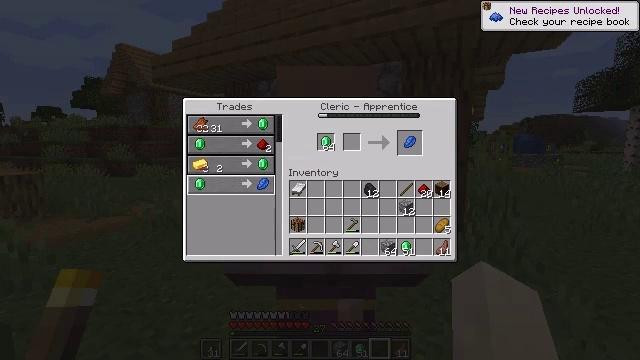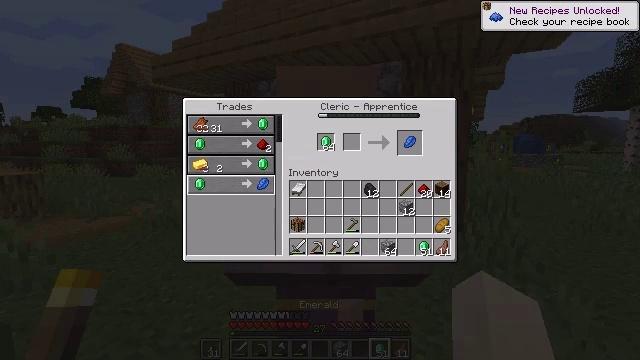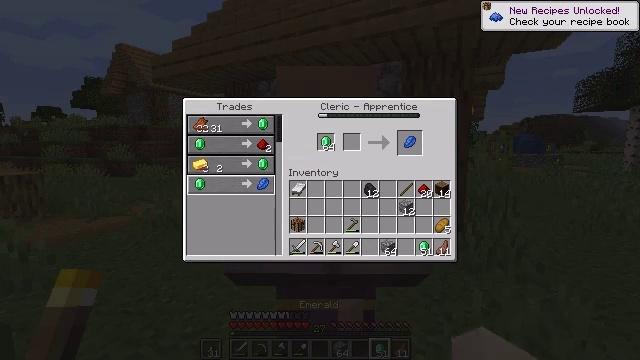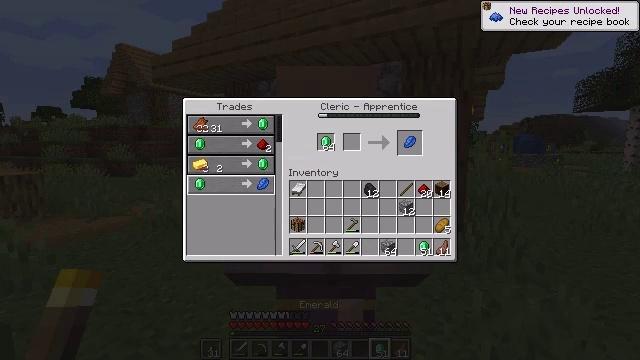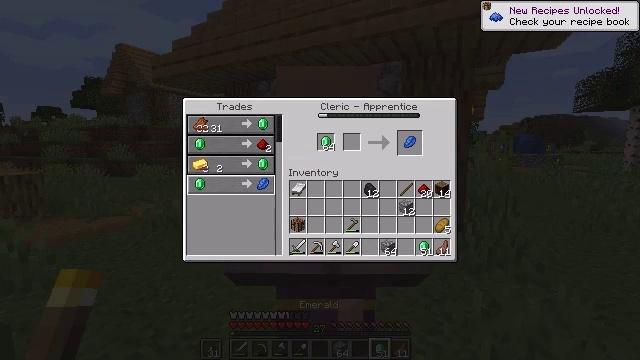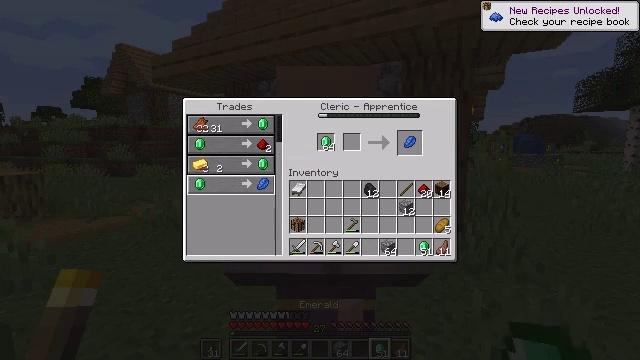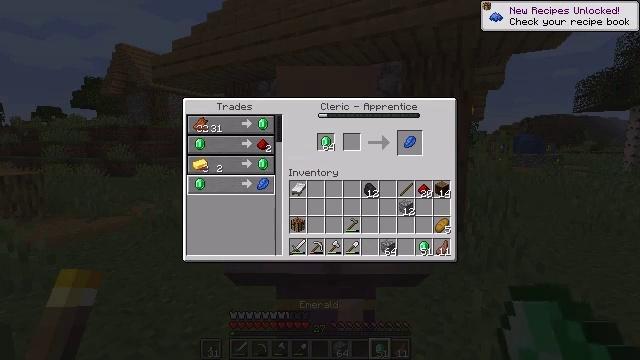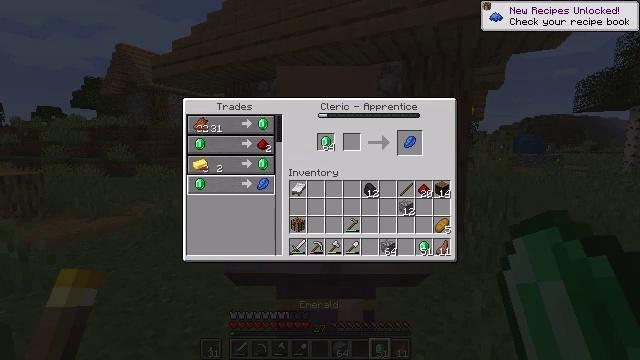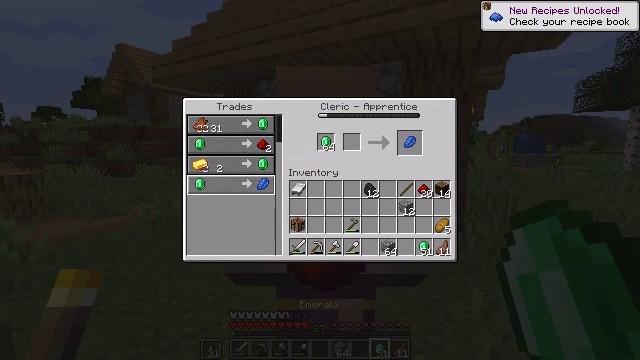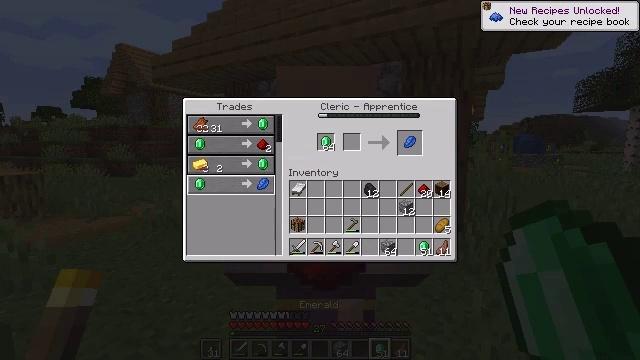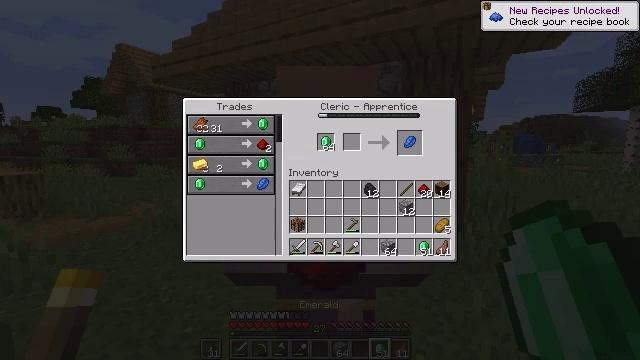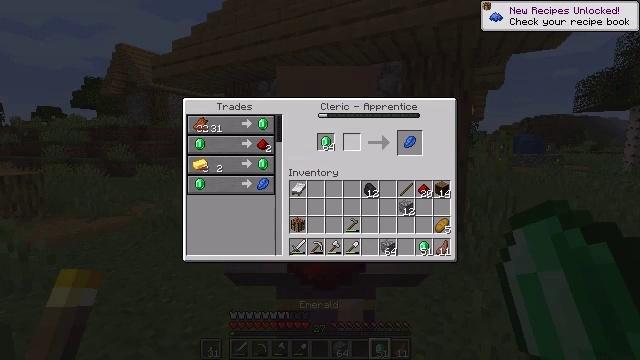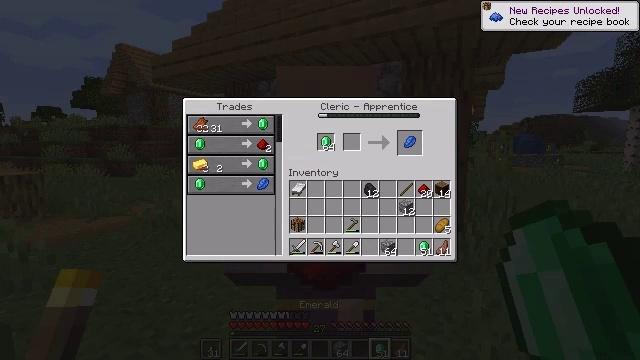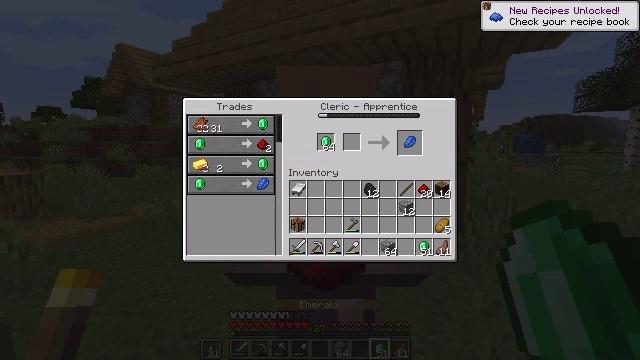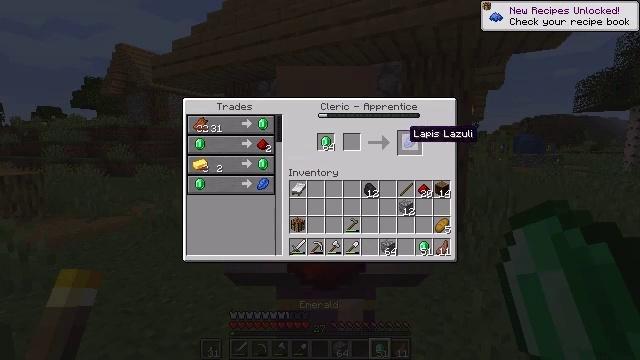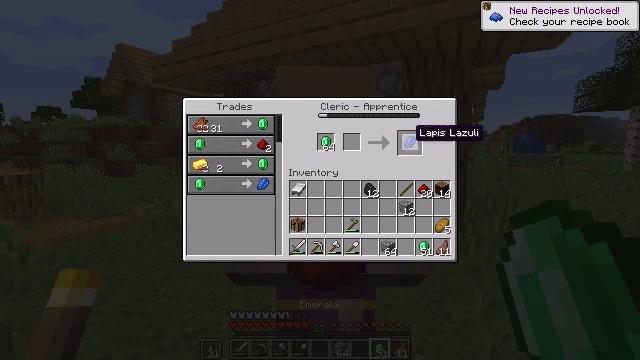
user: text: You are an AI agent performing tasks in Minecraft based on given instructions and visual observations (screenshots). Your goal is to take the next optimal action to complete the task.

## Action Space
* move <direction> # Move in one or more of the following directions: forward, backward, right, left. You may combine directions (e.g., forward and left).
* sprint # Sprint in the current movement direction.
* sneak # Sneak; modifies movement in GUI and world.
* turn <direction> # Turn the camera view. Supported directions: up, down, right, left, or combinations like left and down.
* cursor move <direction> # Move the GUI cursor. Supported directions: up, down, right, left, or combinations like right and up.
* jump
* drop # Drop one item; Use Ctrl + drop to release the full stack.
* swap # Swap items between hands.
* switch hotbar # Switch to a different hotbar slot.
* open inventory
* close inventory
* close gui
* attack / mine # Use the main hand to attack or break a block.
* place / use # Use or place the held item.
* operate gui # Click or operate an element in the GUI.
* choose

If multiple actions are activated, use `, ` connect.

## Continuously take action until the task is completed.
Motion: motion action
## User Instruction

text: Craft lapis lazuli.
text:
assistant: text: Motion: operate gui
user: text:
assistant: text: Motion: operate gui
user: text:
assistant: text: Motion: operate gui
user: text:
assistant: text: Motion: no_op
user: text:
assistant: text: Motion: cursor move right
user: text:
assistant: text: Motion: no_op
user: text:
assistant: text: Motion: no_op
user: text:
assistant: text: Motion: no_op
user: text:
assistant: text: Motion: cursor move right
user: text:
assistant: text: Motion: cursor move right and up
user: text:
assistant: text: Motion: cursor move right and up
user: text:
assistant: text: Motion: cursor move right
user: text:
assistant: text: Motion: cursor move right
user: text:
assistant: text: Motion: no_op
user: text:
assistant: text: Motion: no_op
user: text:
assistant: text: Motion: cursor move right
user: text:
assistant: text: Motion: no_op
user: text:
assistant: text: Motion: no_op
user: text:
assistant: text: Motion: cursor move left
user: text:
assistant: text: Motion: no_op
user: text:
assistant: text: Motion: no_op
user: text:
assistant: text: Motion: no_op
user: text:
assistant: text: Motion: no_op
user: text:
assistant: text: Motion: operate gui
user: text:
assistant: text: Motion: operate gui
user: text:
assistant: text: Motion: no_op
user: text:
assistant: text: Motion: no_op
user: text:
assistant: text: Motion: no_op
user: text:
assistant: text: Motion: no_op
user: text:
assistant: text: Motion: no_op